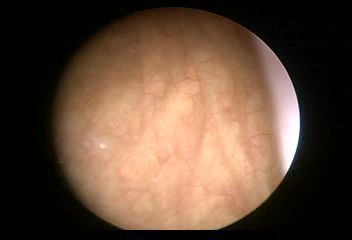
Modality: WLC
Class: Normal mucosa
Bladder cancer association: No